Question: The goal is to place a certain number of queens so that there is one queen in each row and column. Queens cannot attack each other, and newly placed queens cannot be captured by existing knights, but there is no need to consider whether knights can be attacked by queens. Each square on the board has a specific color, representing the cost of placing a new queen on that square. The goal is to minimize this cost while meeting these requirements (considering only the minimum cost incurred by newly added queens).
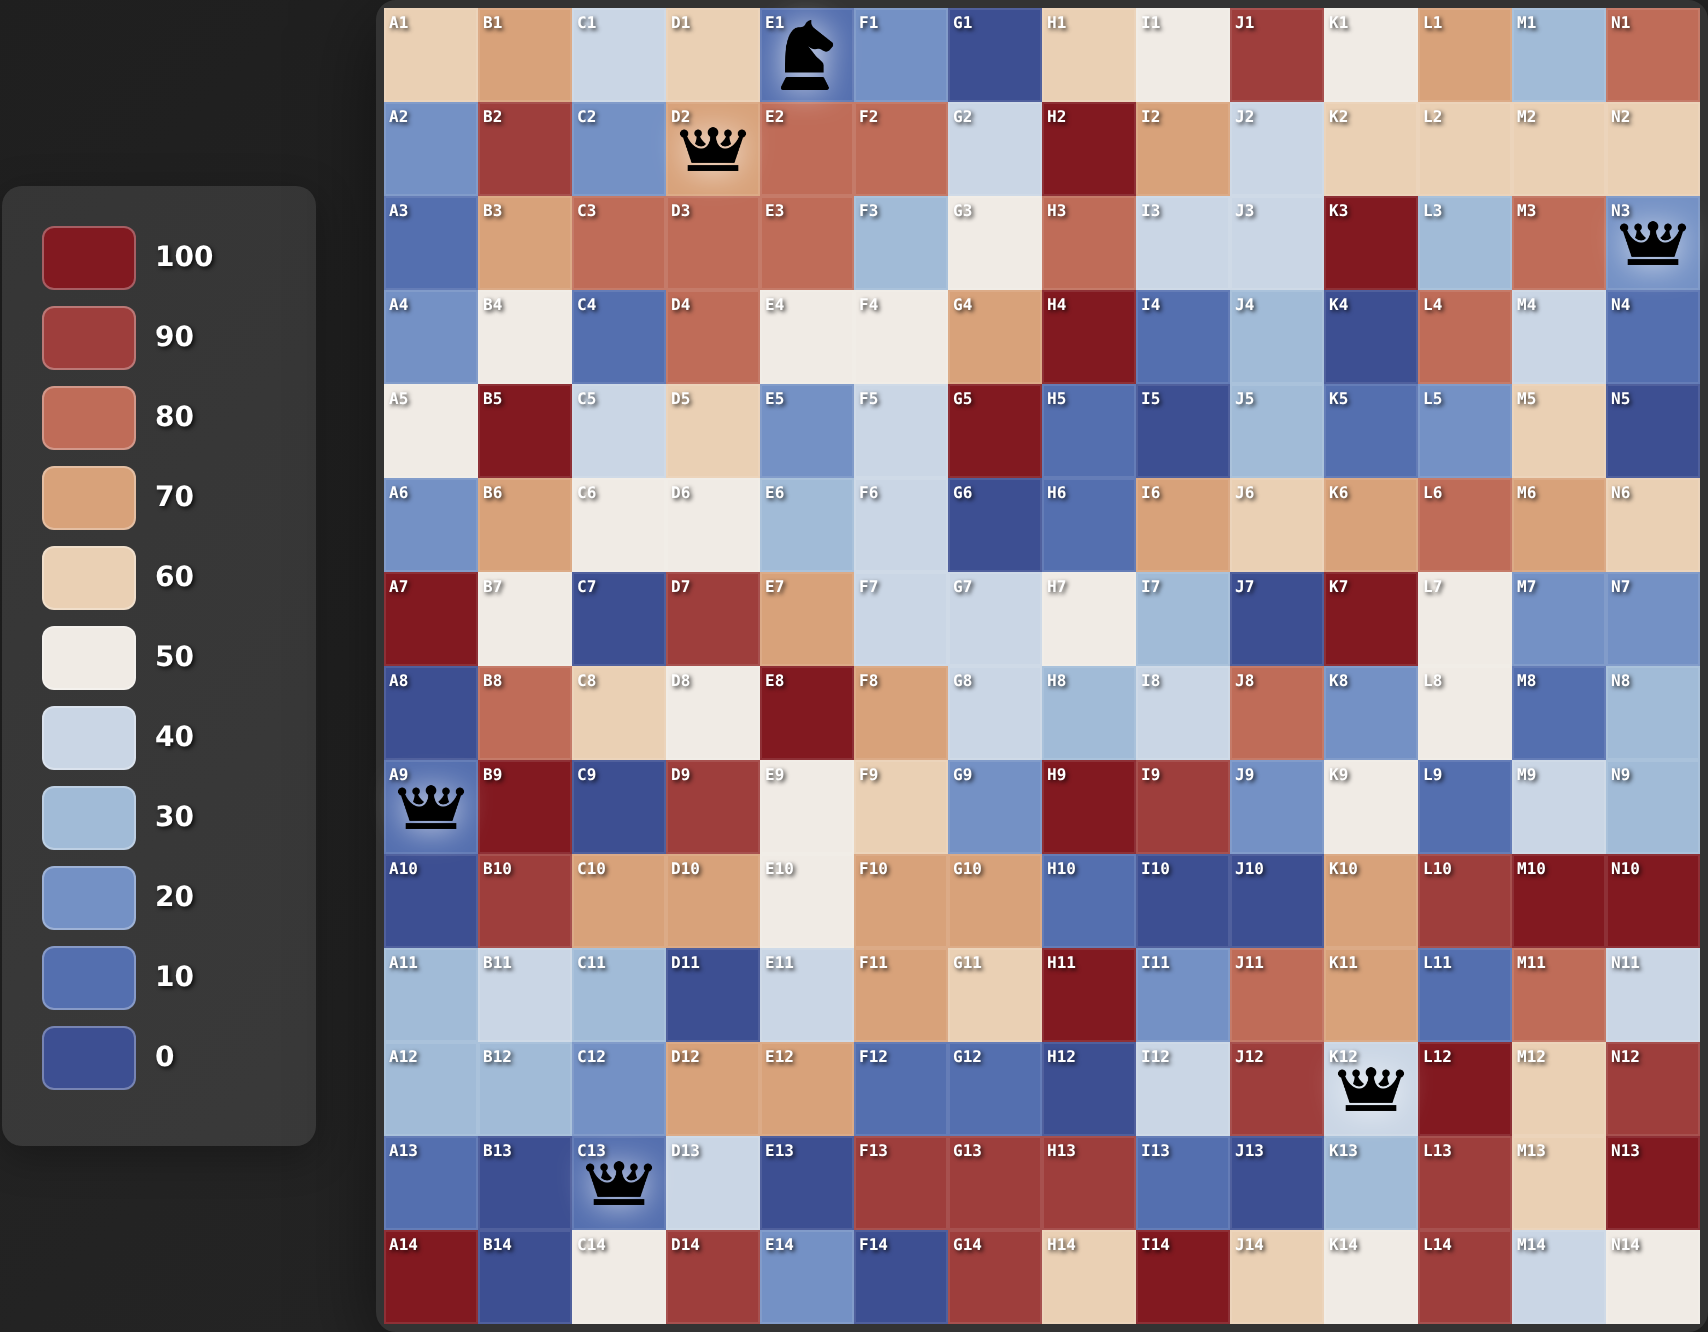
Answer: 400